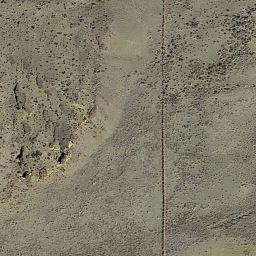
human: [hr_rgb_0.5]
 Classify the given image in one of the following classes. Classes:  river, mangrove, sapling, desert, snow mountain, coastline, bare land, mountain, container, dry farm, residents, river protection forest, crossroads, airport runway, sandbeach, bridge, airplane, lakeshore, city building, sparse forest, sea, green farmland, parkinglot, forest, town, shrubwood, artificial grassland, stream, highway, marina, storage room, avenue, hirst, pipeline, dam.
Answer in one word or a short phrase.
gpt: bare land